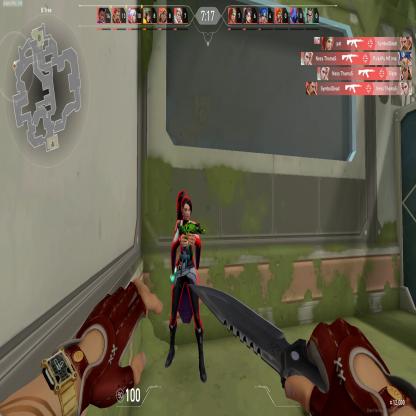
Label: enemy